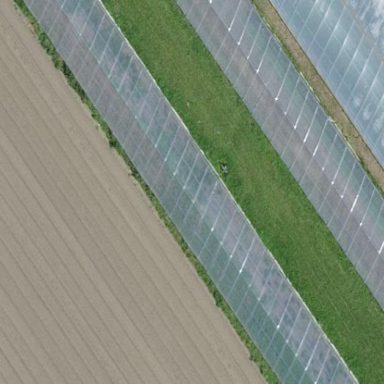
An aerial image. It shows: Greenhouse.